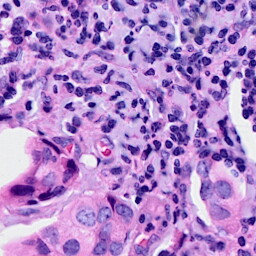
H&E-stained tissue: Breast